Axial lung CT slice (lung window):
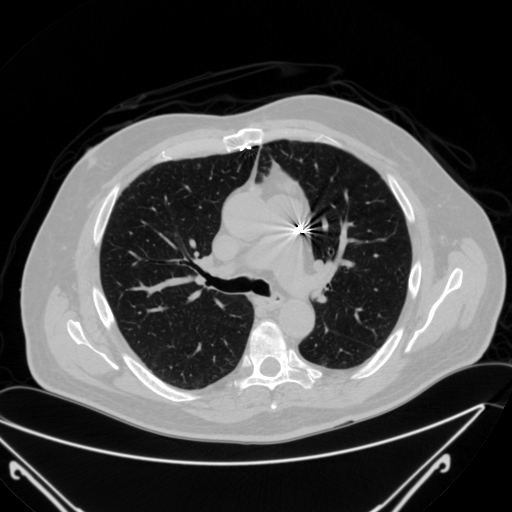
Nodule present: no